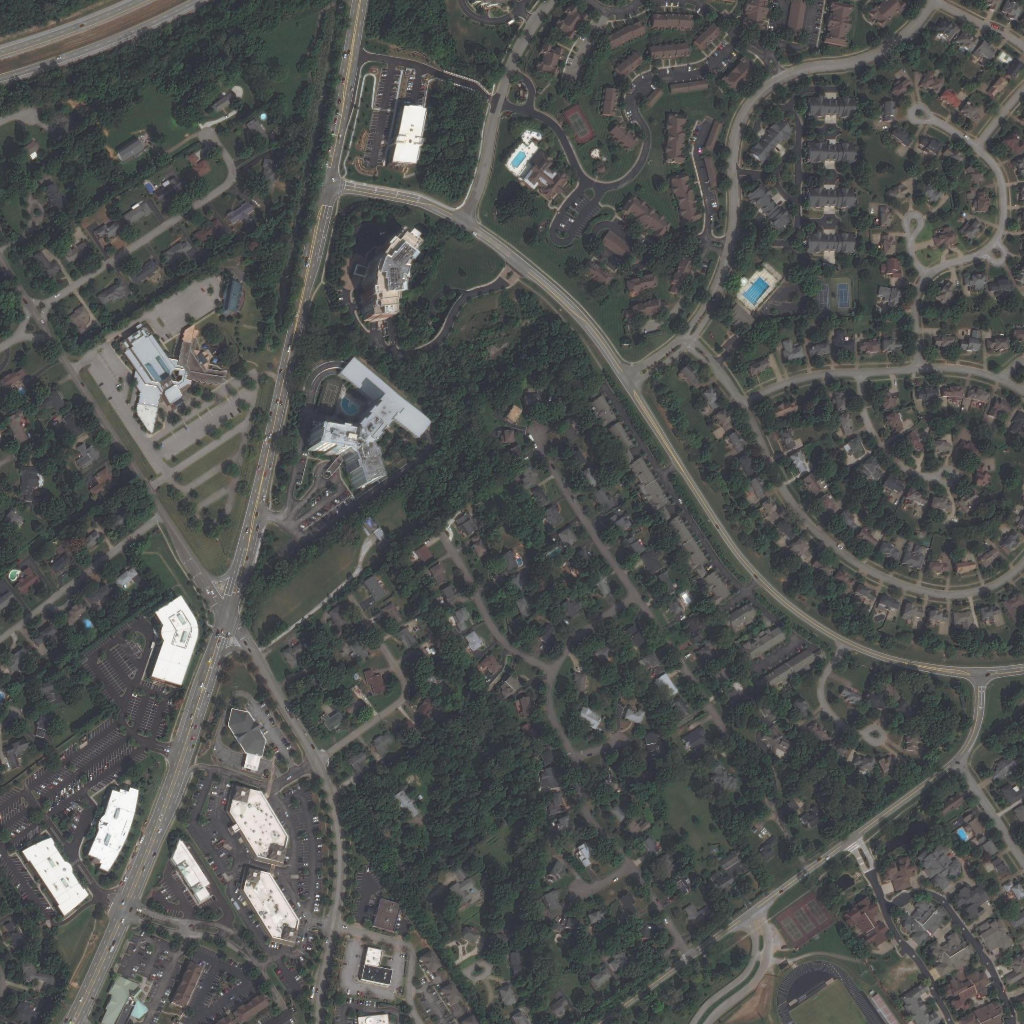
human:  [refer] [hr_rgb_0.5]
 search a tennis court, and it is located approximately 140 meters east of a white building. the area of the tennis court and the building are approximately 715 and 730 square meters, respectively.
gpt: <box>[[54, 10, 57, 14, 0]]</box>

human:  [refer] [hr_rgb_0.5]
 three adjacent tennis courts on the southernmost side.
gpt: <box>[[75, 87, 81, 92, 0]]</box>